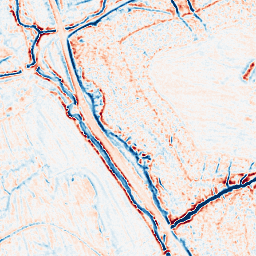
Category: edge_preserving
Decomposition family: bilateral
Decomposition parameters: d: 9
sigma_color: 25
sigma_space: 75
Upsampling method: linear_exact
Upsampling parameters: scale: 4
Upsampling scale: 4